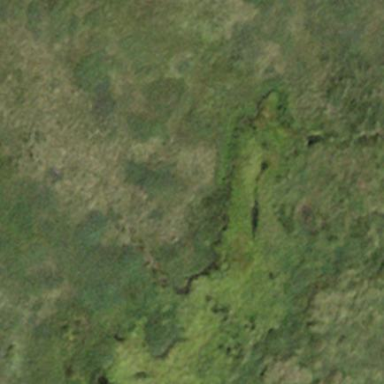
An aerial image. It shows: Fen wetland area.